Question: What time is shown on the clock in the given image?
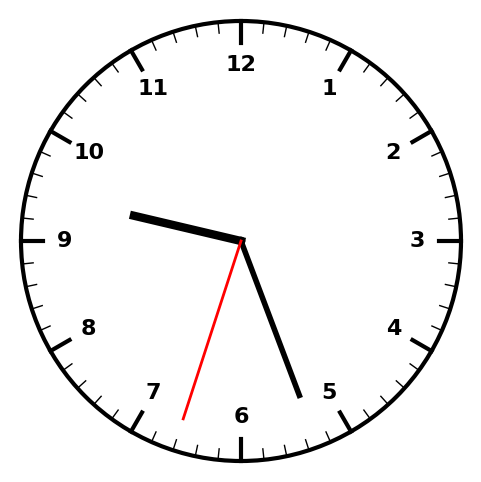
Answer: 09:26:33